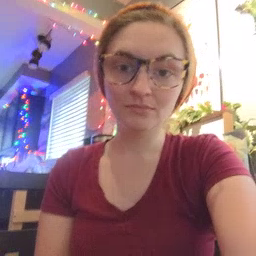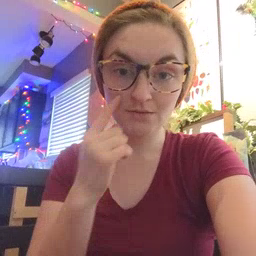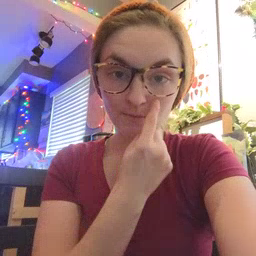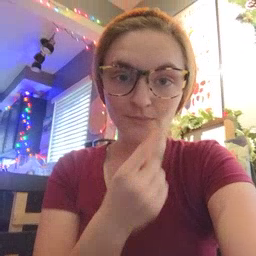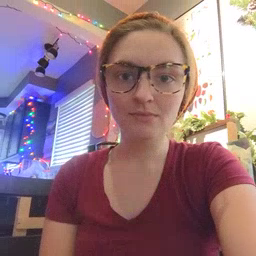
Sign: eye